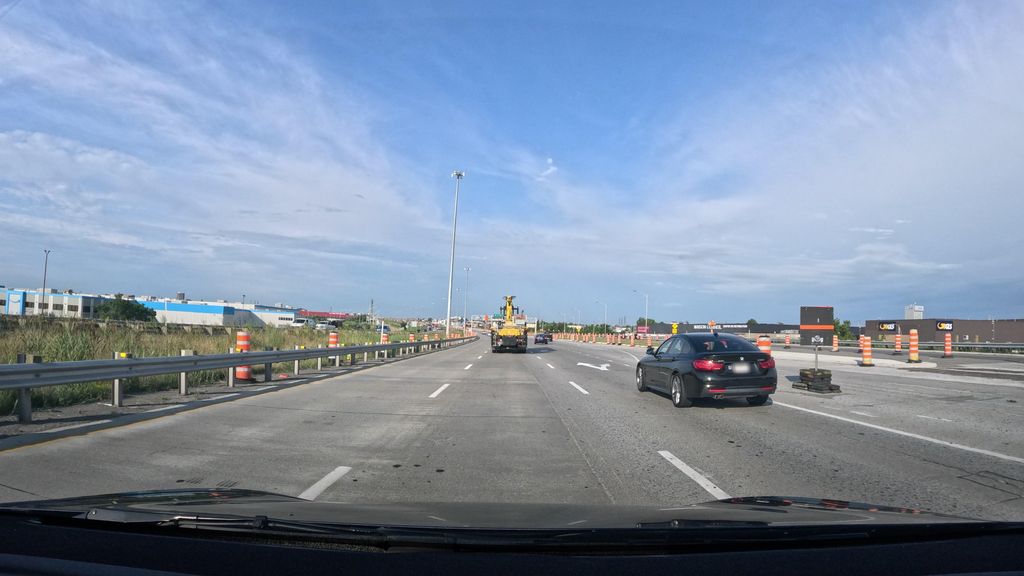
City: montreal